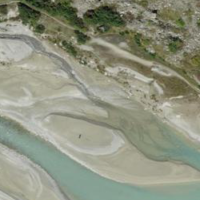
EUNIS habitat code: 14
Species observed at this site:
Manica rubida